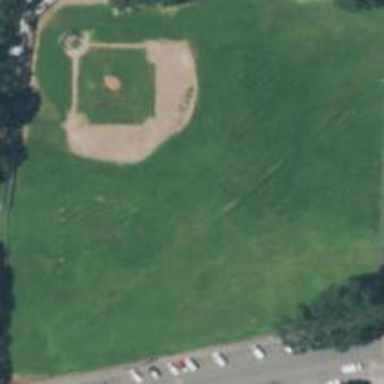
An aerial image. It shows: Baseball pitch for leisure land activities.